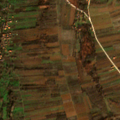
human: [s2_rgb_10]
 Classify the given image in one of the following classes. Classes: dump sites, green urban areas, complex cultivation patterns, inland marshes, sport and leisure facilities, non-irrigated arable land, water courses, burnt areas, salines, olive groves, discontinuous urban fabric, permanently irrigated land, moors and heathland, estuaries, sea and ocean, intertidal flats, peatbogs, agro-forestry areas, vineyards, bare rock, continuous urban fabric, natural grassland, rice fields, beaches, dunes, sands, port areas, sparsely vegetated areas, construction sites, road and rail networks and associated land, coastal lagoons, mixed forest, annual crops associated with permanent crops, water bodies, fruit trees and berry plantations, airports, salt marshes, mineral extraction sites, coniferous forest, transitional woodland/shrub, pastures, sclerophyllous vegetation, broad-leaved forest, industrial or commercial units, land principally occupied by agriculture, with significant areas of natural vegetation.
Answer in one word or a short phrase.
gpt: fruit trees and berry plantations, land principally occupied by agriculture, with significant areas of natural vegetation